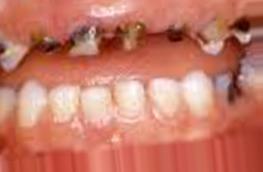
Condition: Caries